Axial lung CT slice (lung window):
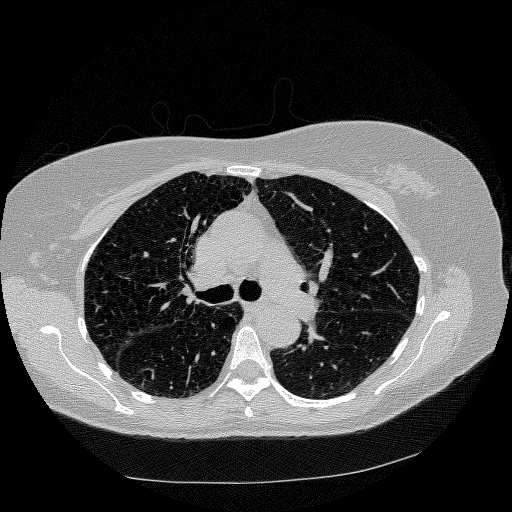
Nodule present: no